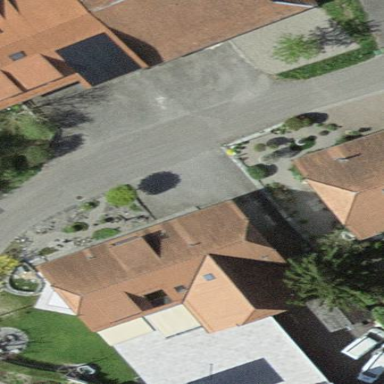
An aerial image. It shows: Detached building with half-hipped roof.